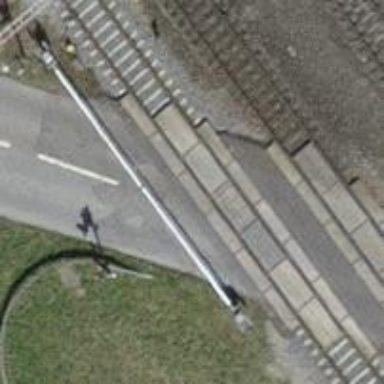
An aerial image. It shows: Railway level crossing.